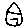
Label: house